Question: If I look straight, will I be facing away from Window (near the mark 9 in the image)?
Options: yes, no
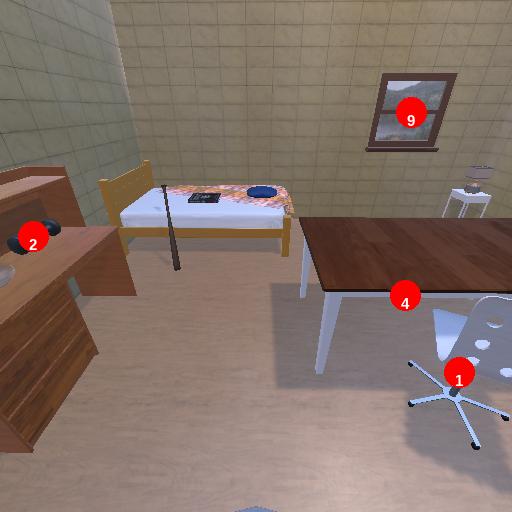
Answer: yes